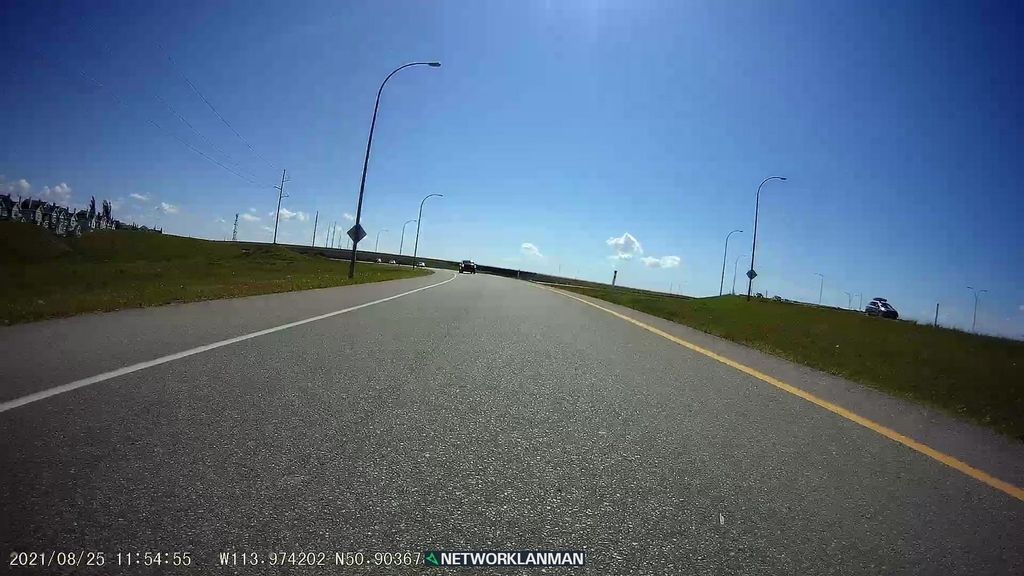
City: calgary